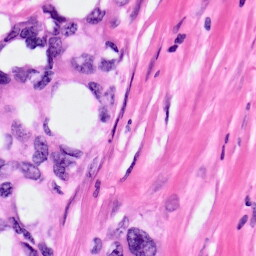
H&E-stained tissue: Pancreatic